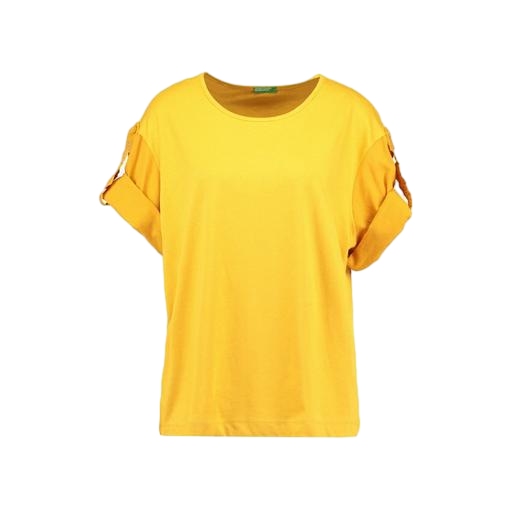
yellow jersey tee, yellow iconic women's round neck t-shirt, yellow tee, white background